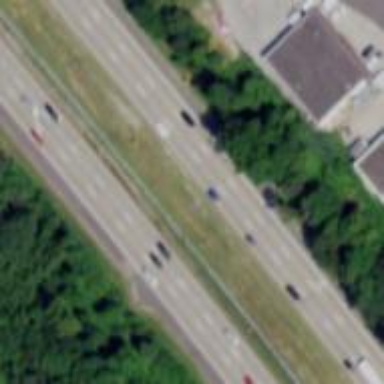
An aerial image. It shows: Urban freeway or expressway.